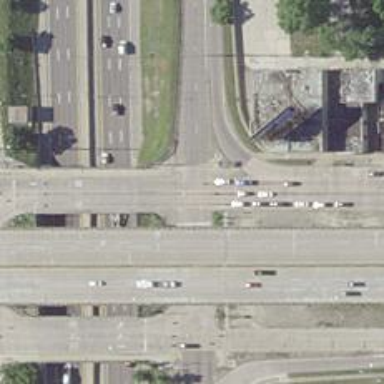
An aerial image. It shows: Primary highway.